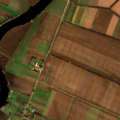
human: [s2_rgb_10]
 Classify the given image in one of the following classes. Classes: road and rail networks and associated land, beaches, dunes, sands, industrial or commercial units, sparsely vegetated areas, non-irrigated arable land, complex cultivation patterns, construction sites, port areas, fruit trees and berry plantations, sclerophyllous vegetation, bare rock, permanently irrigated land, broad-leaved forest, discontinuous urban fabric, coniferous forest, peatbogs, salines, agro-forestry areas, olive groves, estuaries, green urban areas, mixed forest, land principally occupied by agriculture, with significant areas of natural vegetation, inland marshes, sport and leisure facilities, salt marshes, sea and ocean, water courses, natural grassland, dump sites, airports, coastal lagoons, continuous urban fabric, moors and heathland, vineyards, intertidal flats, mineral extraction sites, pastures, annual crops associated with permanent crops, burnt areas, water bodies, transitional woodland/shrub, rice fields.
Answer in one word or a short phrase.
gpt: non-irrigated arable land, complex cultivation patterns, water courses